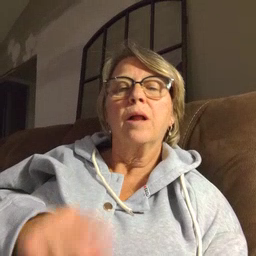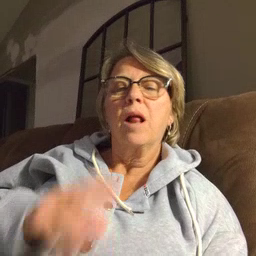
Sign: bird